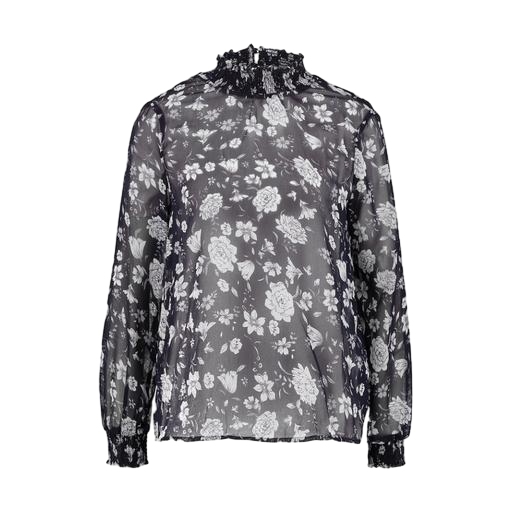
black petite printed mock-neck top only macy, black pussy-bow floral-print blouse, black floral-print top, white background